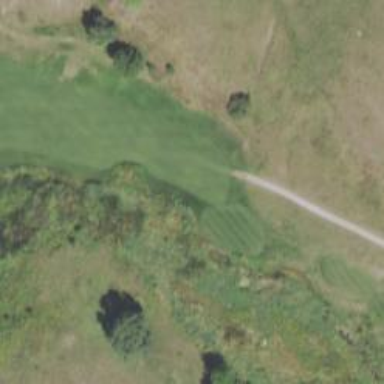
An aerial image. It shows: Golf hole.